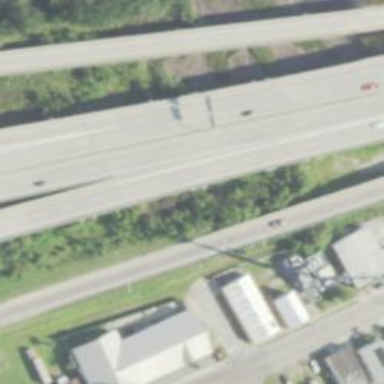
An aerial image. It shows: Bridge on motorway link.